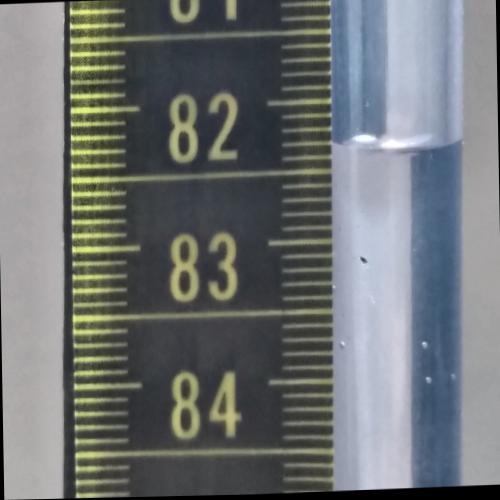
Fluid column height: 82.3 cm